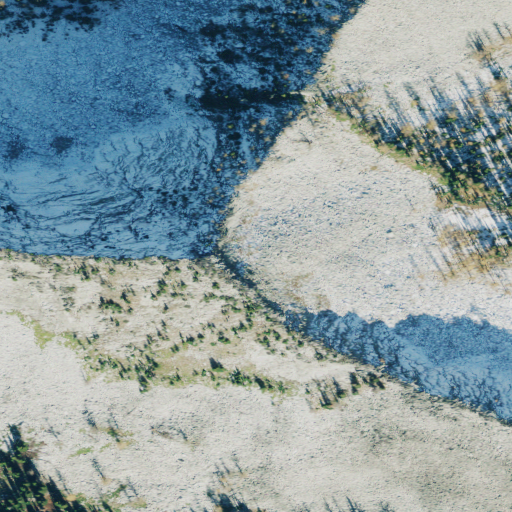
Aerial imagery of mountain in Montana named Crowell Mountain containing grassland, barren land, evergreen forest, shrub, and open water